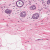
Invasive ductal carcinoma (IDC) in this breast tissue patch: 0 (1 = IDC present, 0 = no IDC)